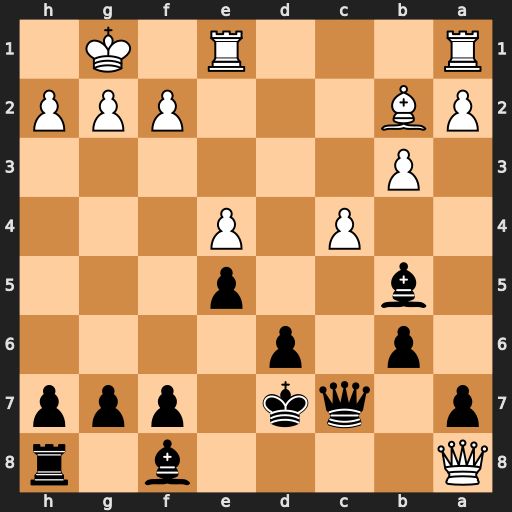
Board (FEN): Q4b1r/p1qk1ppp/1p1p4/1b2p3/2P1P3/1P6/PB3PPP/R3R1K1
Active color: b
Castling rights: -
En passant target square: -
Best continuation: Bc6 Qxf8 Rxf8